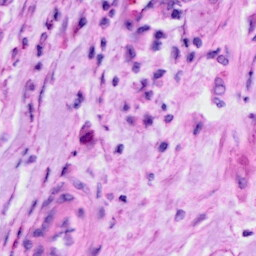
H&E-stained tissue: Cervix